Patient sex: M
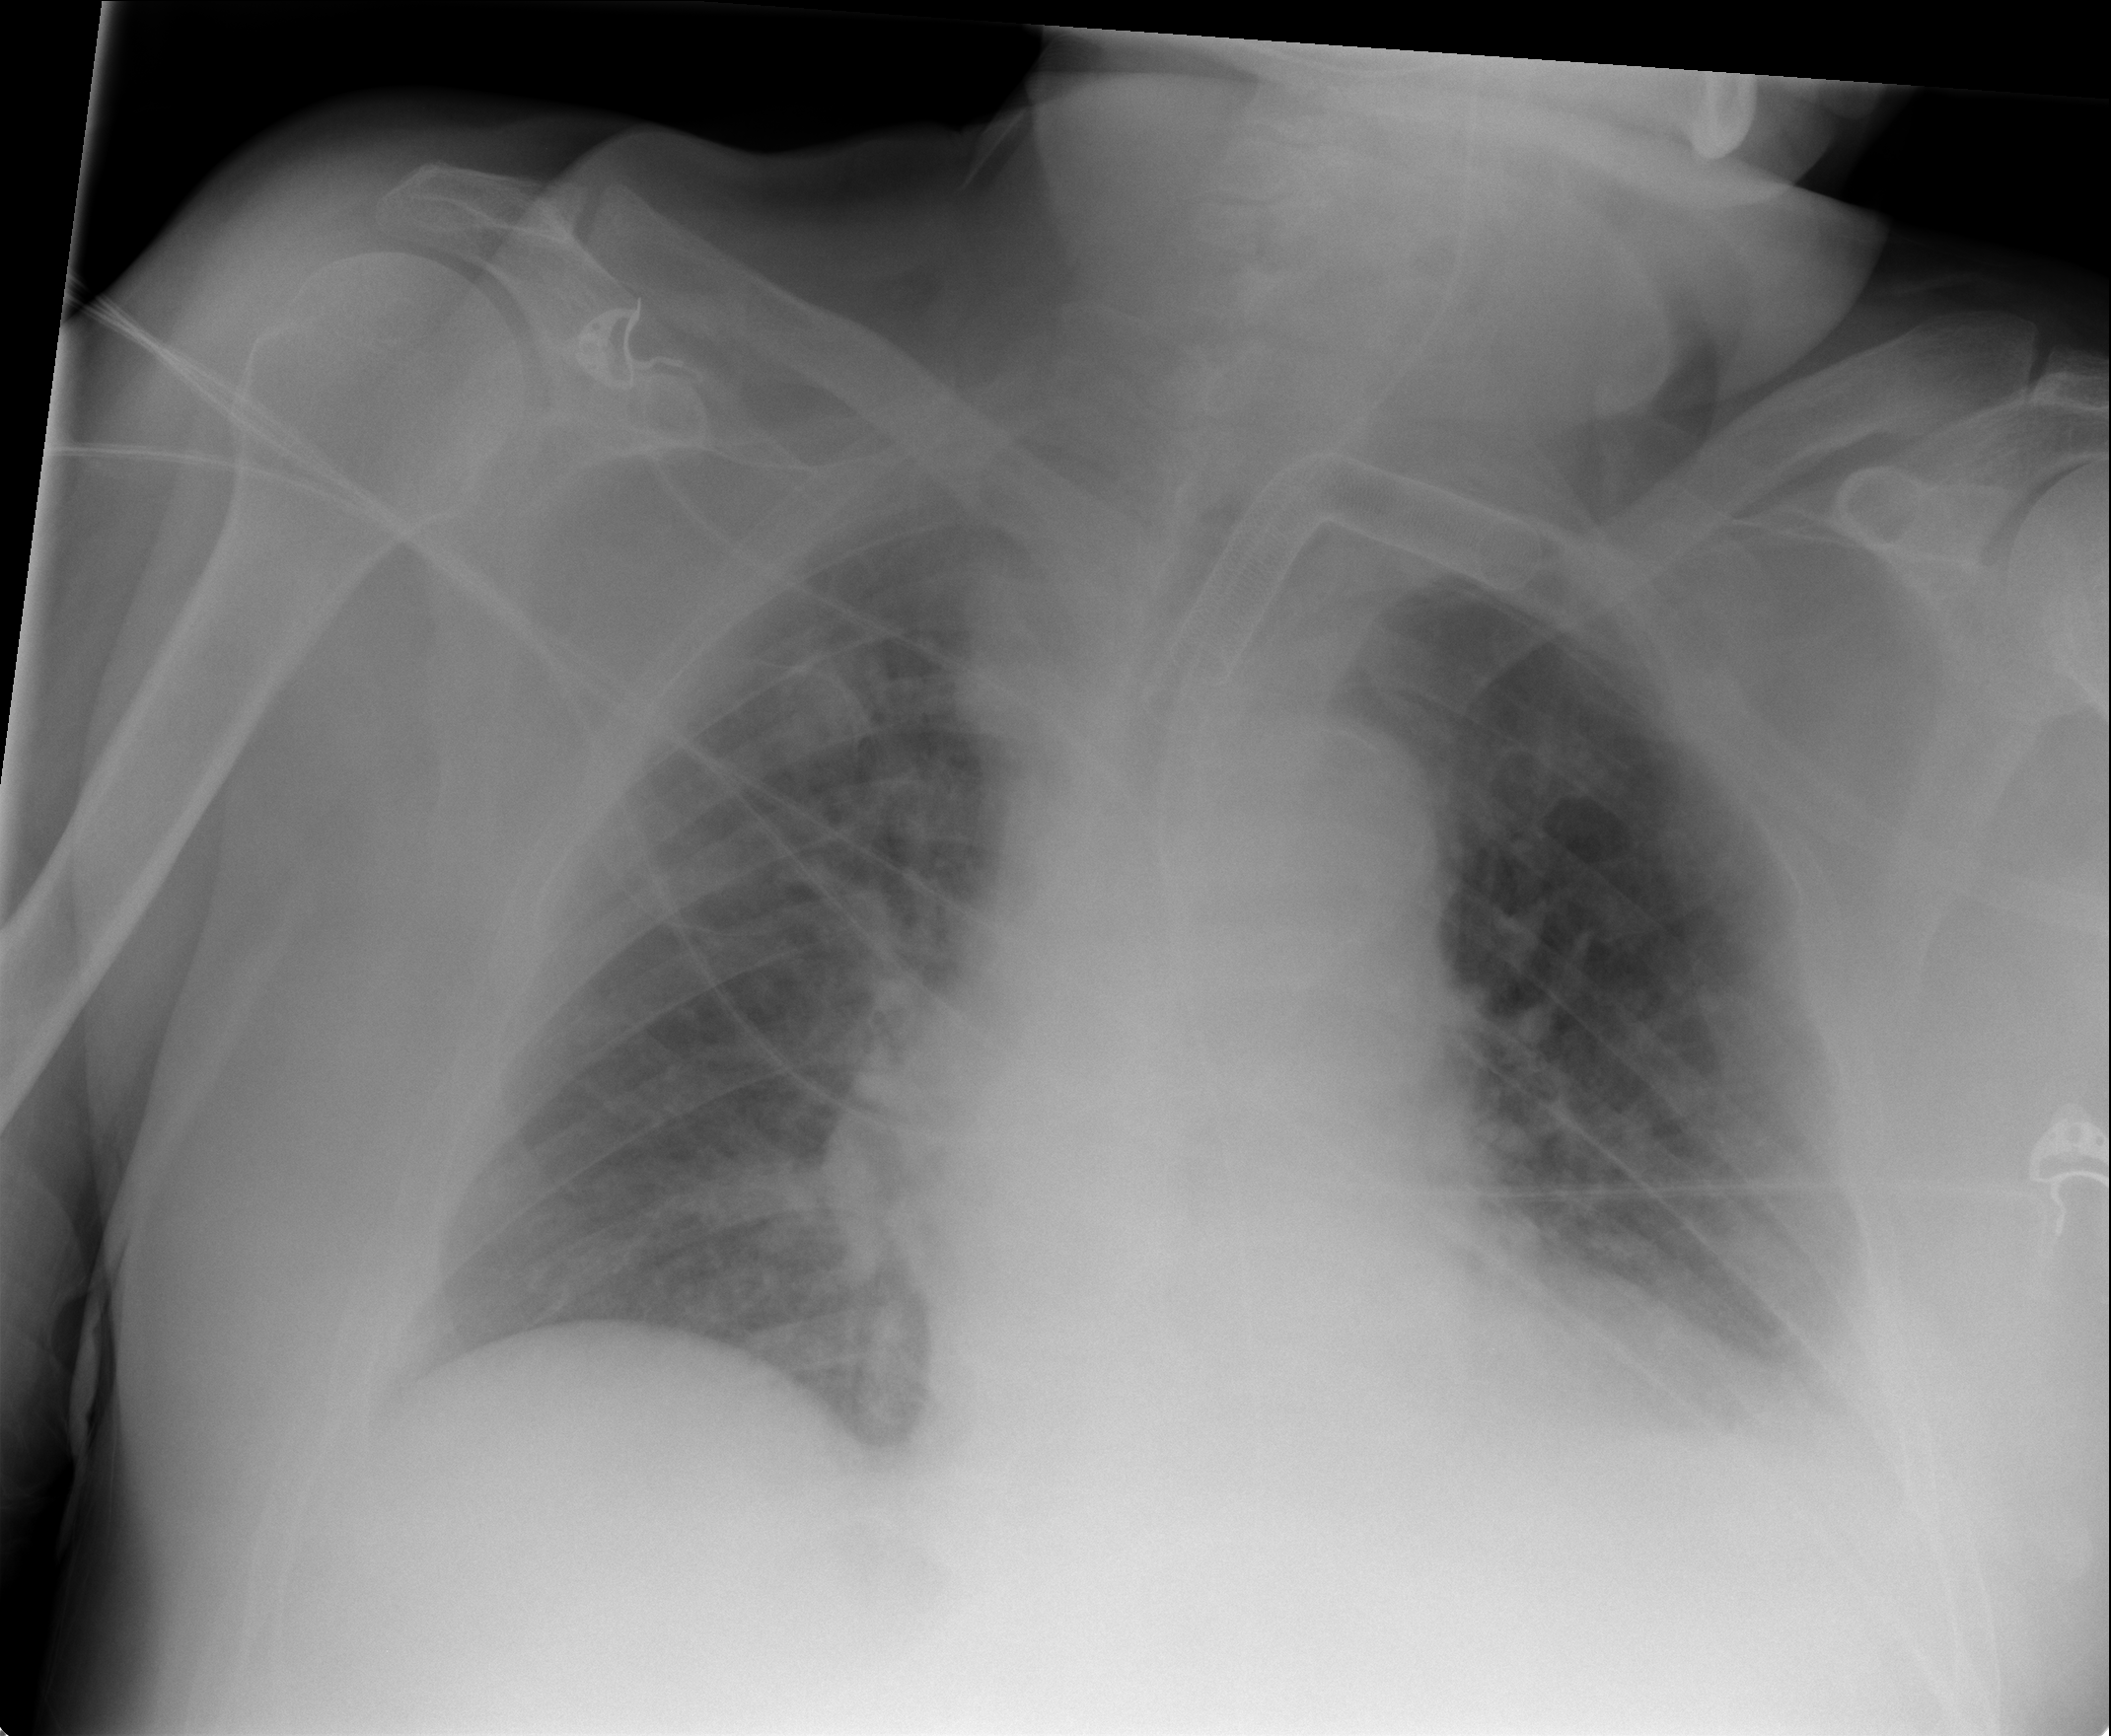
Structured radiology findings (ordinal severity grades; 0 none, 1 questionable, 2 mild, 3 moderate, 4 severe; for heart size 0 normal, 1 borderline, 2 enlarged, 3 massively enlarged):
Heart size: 2
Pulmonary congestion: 2
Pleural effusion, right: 0
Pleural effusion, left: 2
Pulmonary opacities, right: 0
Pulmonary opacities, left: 0
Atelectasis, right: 0
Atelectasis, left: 0